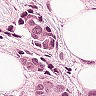
Metastatic tissue present: yes